Question: Hey guys i am working with a simple CSS gradient :
'''
background: linear-gradient(225deg, red 0%, white 10%, #aaaaaa 50%, #cccccc 56%, white 80%);
'''
now look at the below diagram :

see that the angle 225 deg starts from the bottom-left side corner but however in the <URL> it the top-right corner from where the gradient begins . Why ??
i refered to MDNs docs on gradients and infact the <URL> itself are quite good at explaining gradients , but still can't figure this one out .
Thank.
Alexander.
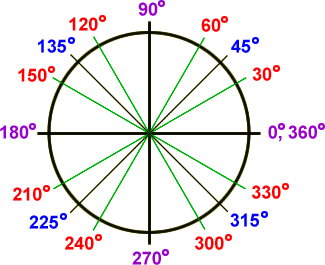
Answer: <URL> doesn't have the zero angle at the right, but at the top. Positive angles are clockwise, not counterclockwise.
The settings in the <URL> doesn't specify where the gradient starts, but the destination of the gradient. Thus, an angle of 225 degrees has the destination in the bottom left corner, so it starts in the top right corner.